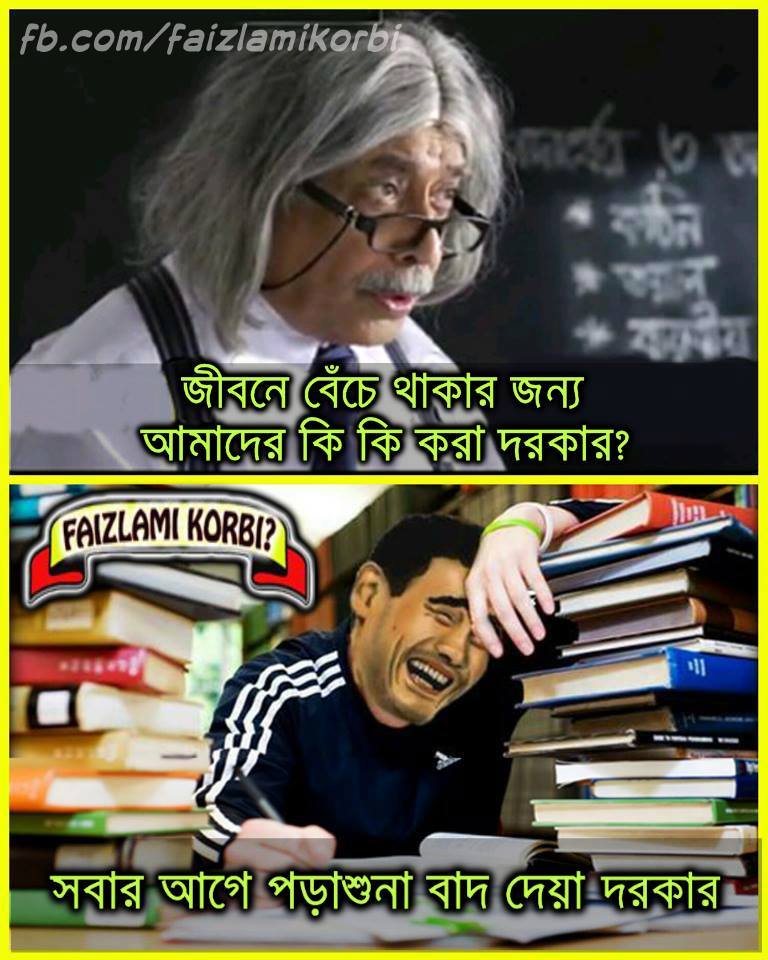
Text: জীবনে বেঁচে থাকার জন্য আমাদের কি কি করা দরকার? সবার আগে পড়াশুনা বাদ দেয়া দরকার
Label: Non Hate